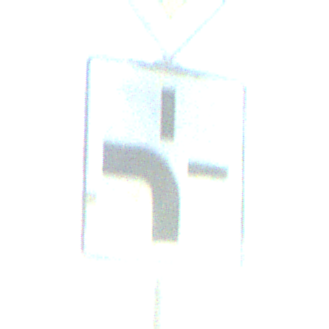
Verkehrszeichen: VerlaufVorfahrtsstrasse1
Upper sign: Vorfahrtsstrasse
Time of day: MorningAfternoon
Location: Outdoor (Nature)
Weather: PartlyCloudy
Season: NotSpecified
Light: Natural